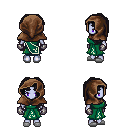
a pixel art fantasy rpg character, female body template, dark elf, purple skin, sash dress, magenta pants, raven princess hairstyle, cloth hood, metal gloves, white slippers, four views (front, back, left, right), 2x2 character sprite sheet, small pixel art, hard edges, no anti-aliasing